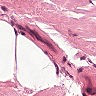
Metastatic tissue present: no